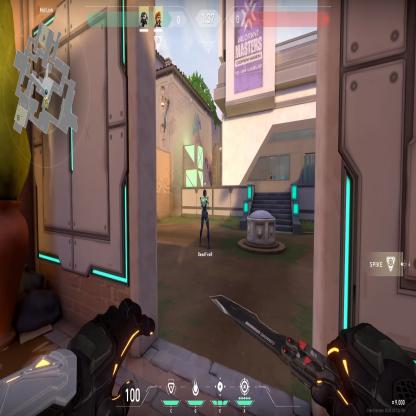
Label: teammate